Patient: sex M, age 47
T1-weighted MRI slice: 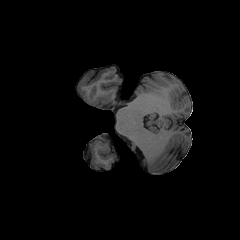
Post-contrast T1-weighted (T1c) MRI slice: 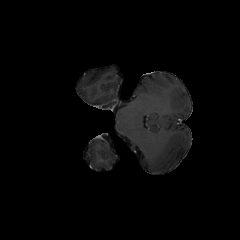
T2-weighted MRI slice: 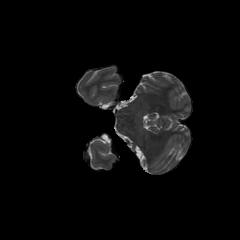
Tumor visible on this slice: no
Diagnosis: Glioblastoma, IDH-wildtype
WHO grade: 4